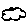
Label: cloud